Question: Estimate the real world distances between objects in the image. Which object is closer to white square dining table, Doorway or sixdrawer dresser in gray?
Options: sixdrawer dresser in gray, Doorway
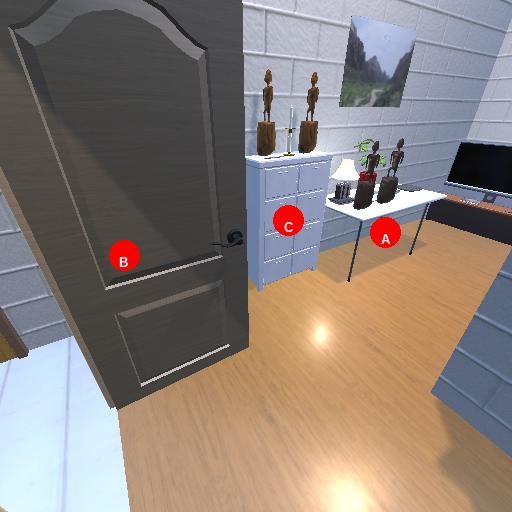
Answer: sixdrawer dresser in gray